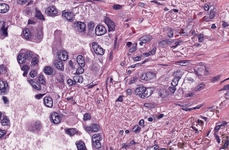
Tumor epithelial tissue: yes
Tumor-associated stroma tissue: yes
Normal tissue: no